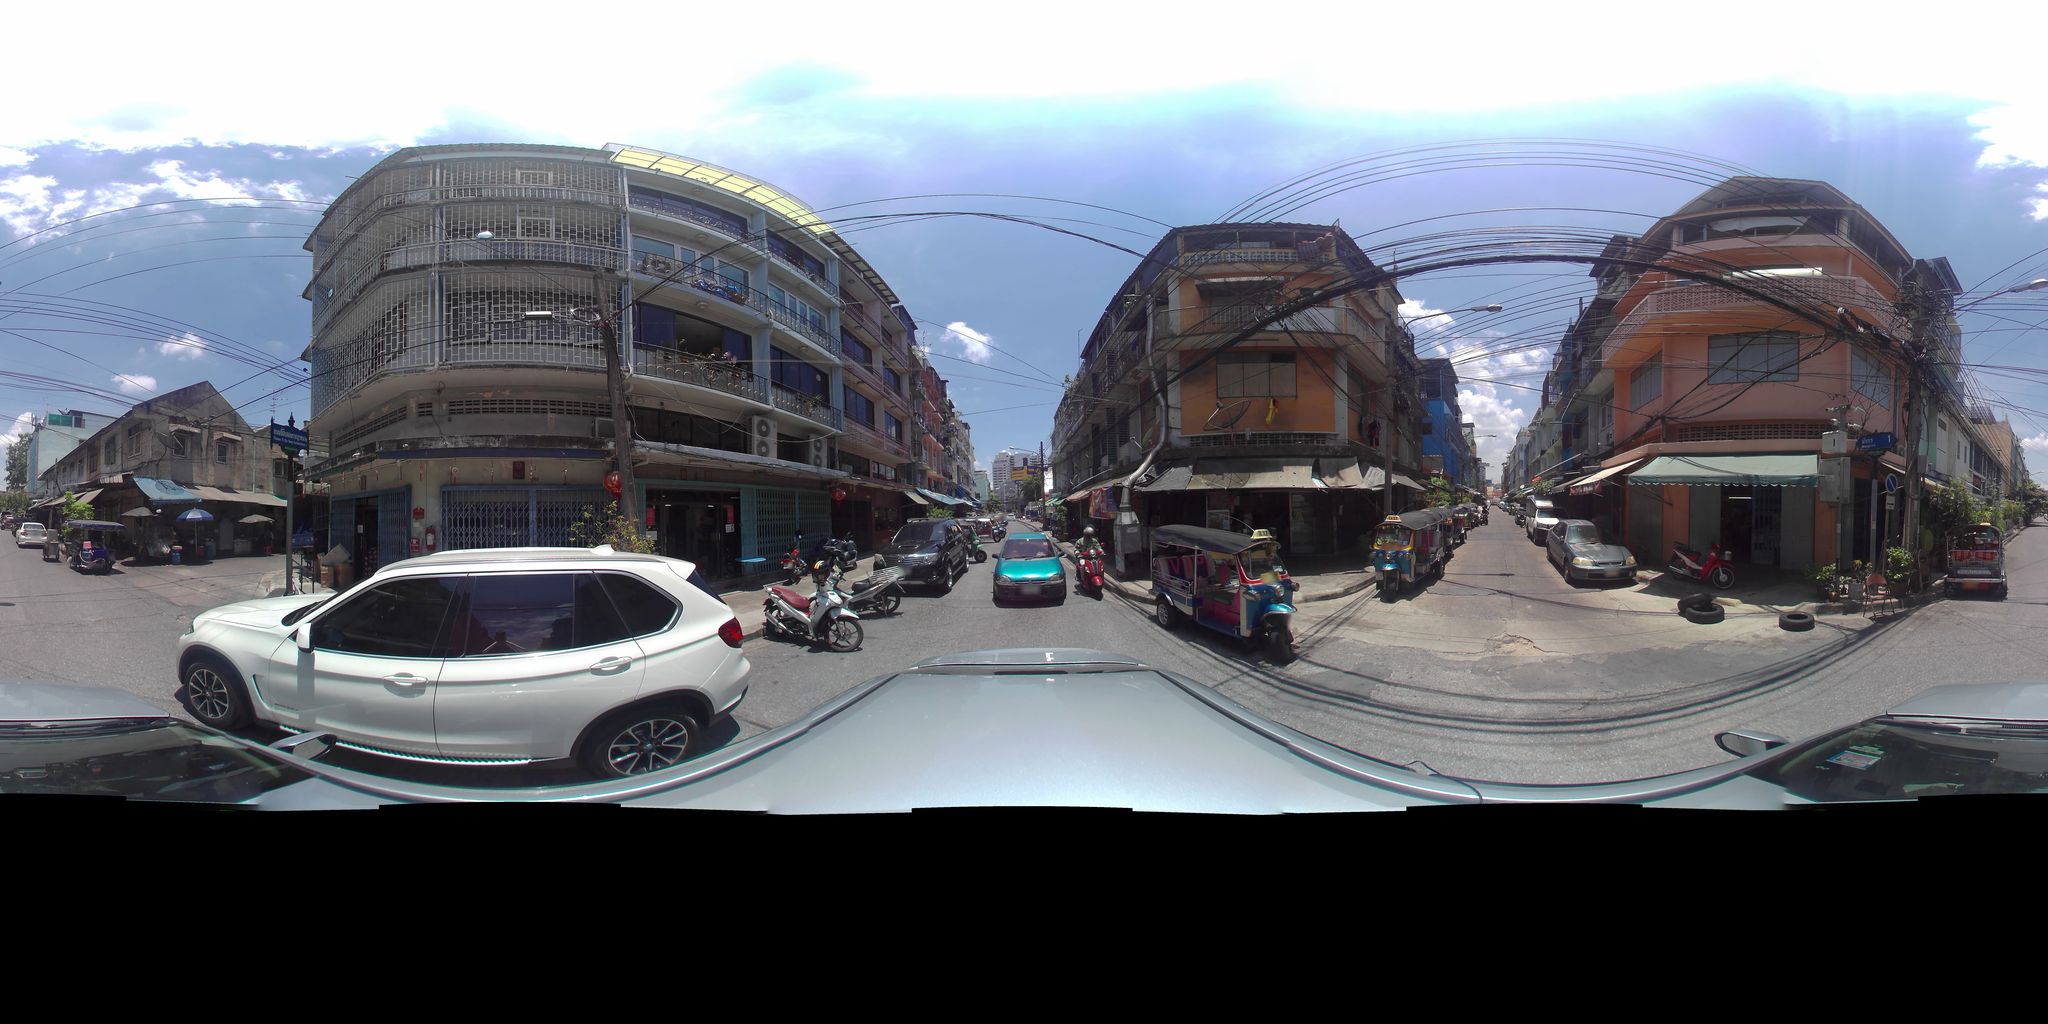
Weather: clear
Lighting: day
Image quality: good
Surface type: railway
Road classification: residential
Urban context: urban centre
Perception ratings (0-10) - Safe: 1.05, Lively: 5.31, Beautiful: 3.91, Boring: 1.6, Depressing: 3.59, Wealthy: 6.53